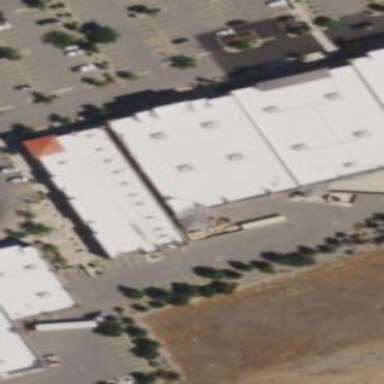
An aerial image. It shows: Commercial building with furniture shop.